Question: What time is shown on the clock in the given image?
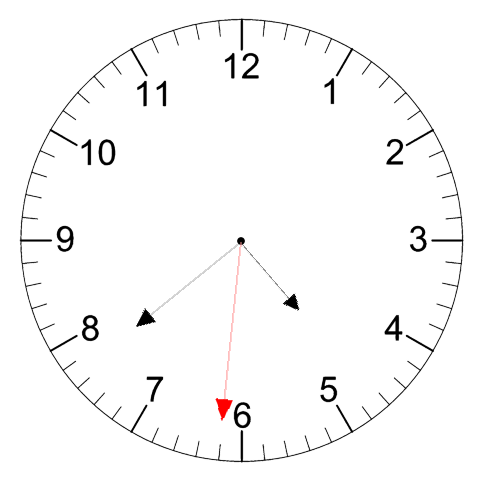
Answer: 04:38:31